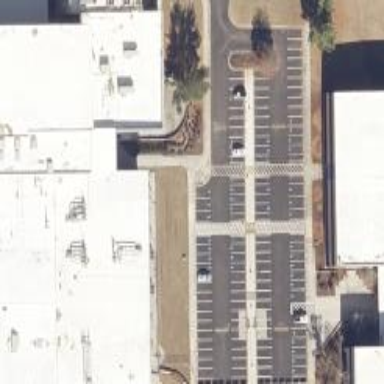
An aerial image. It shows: Parking space.